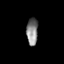
Tissue: prostate
Cell type: Myeloid cells
Senescence score: 0.7738
Nuclear area (px): 303
Mean DAPI intensity: 131.931